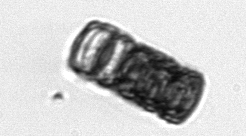
Label: Paralia_sulcata